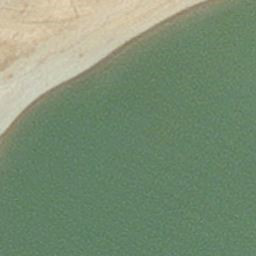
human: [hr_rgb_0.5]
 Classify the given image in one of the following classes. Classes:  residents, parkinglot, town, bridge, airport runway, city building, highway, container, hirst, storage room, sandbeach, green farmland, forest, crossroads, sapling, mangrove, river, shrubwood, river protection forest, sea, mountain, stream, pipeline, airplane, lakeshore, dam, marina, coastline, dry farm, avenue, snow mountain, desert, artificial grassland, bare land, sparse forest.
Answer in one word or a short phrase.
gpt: hirst